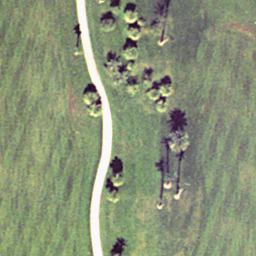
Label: golfcourse